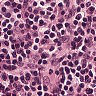
Metastatic tissue present: no